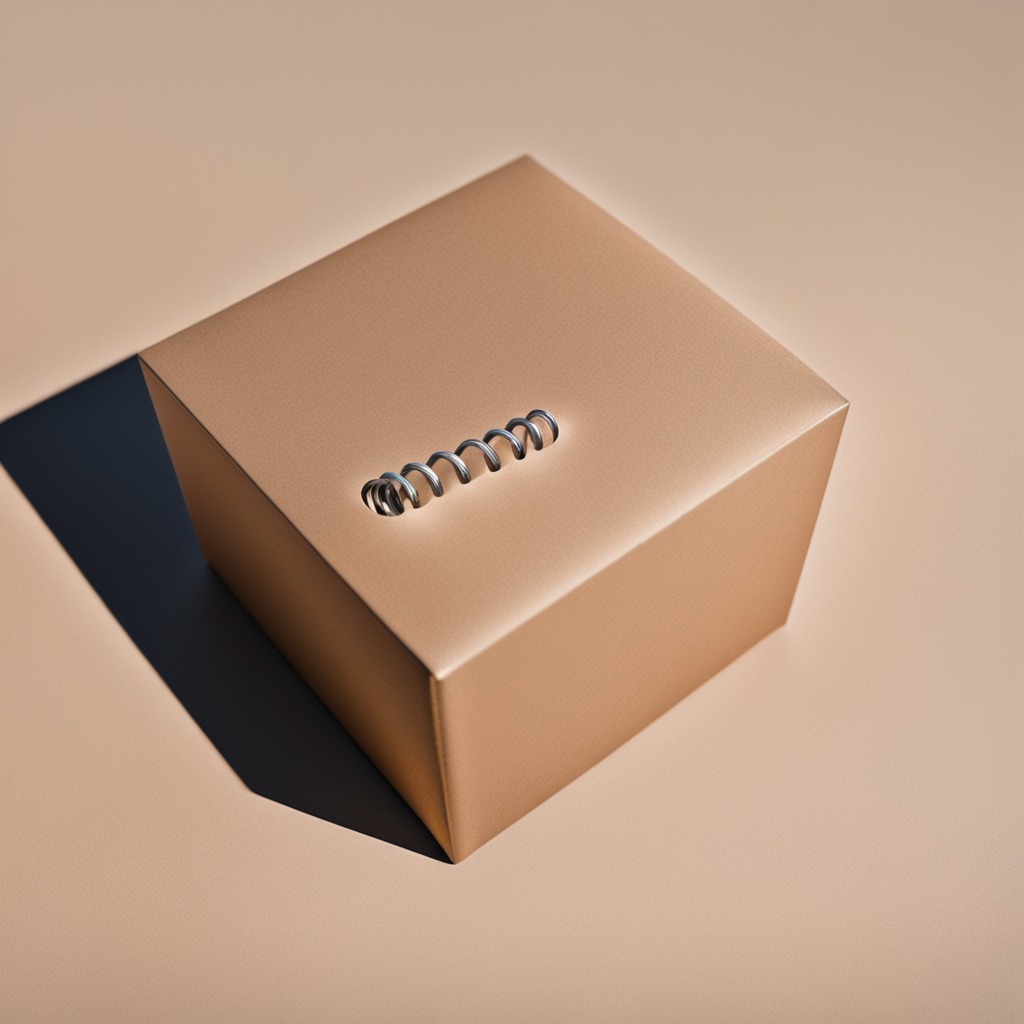
A coiled metal spring is lying on a clean dry cardboard box surface in an outdoor workshop during daytime bright natural light soft shadows slightly creased but